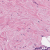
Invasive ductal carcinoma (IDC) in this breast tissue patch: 0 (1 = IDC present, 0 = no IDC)